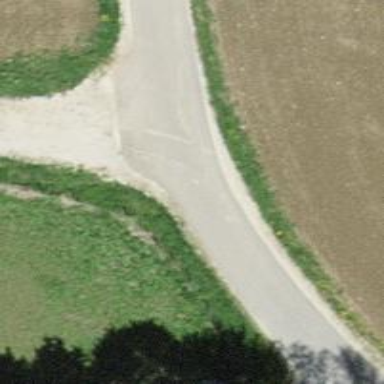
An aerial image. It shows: Well-maintained track road with grade 1 tracktype.